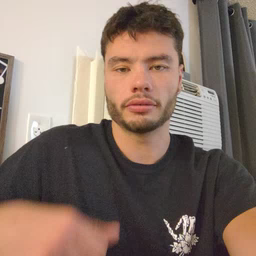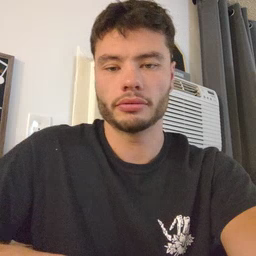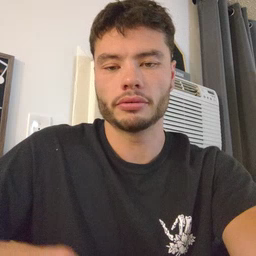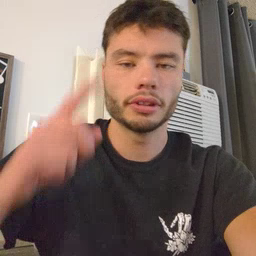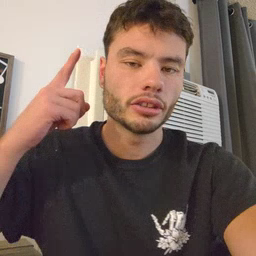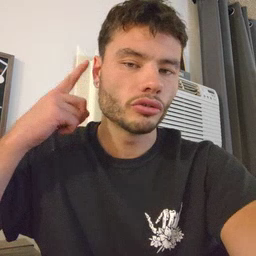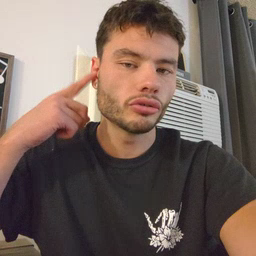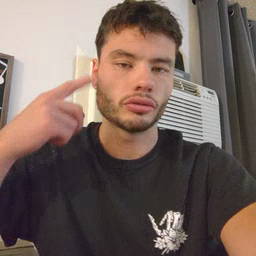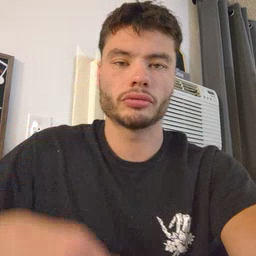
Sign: ear